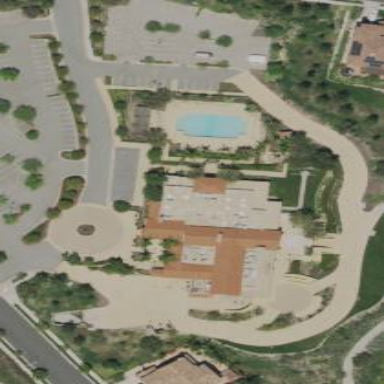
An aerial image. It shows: Clubhouse.